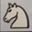
Piece: wN